Question: I have this strange situation at the moment. I have a 'Task' within which I am throwing an exception. The 'TaskScheduler.UnobservedTaskException' event fires but the 'UnobservedException' is never rethrown (even with 'ThrowUnobservedTaskExceptions enabled="true"'). When I check in the debugger I see the 'Task' looks like so:

This seems suspicious to me. How can it have 'RanToCompletition' but also have a 'Faulted' 'Result'? The exception inside the result is the one I'm throwing, but it's not making it to the 'Task.Exception' property.
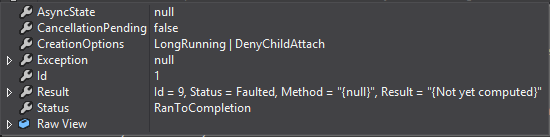
Answer: This looks like you have a 'Task<Task>'. The outer 'Task' ran to completion and its 'Result' is another 'Task', this time a faulted one.
That's exactly what the debugger shows: the "Result" line is not some special line containing summary of the whole object, it's <URL>.
Without seeing your code, it's hard to say how the 'Task<Task>' was created. But a relatively common situation in C# 5.0 is if you run an 'async' method using 'Task.Factory.StartNew()'. If that's the case, you should either call the 'async' method directly, or, if you want to run it on a background thread, use 'Task.Run()', which automatically unwraps the 'Task<Task>' into a simple 'Task'.